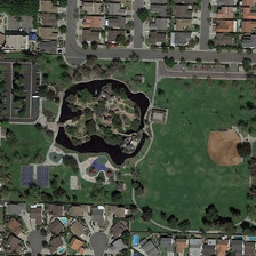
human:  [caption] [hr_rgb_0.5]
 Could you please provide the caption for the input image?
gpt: in the middle of this dense community lies a smart park with a little pond in it .

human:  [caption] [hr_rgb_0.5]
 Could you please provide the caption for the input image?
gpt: There is a park in the middle of the house.

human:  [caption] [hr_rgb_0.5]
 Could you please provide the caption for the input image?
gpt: There is a park in the house.

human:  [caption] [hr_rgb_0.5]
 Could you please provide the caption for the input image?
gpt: The lake in the park is two habitats.

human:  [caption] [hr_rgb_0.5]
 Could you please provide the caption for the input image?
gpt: An island in the middle of a lake in the park lies between two living areas.